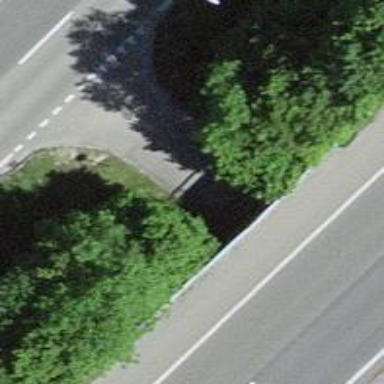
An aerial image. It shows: Asphalt path.